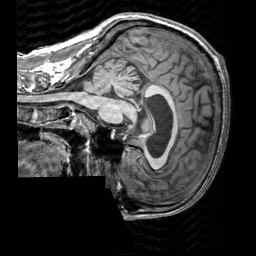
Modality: T1w
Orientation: sagittal
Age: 40
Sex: male
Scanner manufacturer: siemens
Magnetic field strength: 3 T
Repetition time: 2.3 s
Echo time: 0.00303 s